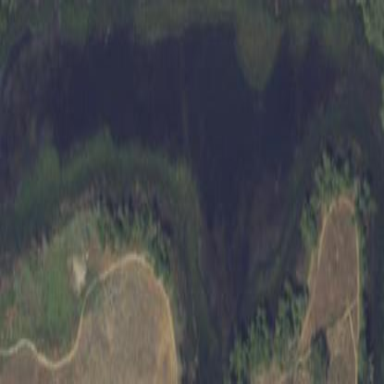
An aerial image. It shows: Beautiful lake surrounded by nature.